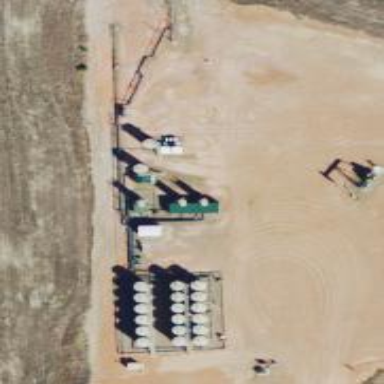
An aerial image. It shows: Storage tank with man-made structure.